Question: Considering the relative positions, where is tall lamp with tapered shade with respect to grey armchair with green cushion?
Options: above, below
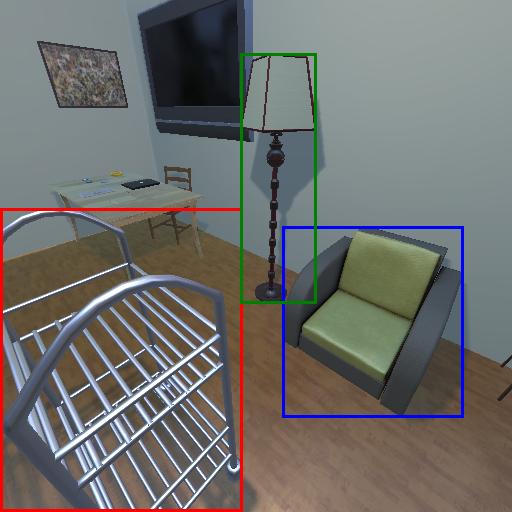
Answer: above